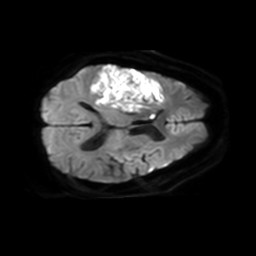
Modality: TRACE
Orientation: axial
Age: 69
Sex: female
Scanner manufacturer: philips
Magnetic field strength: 3 T
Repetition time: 3.076 s
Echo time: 0.076 s